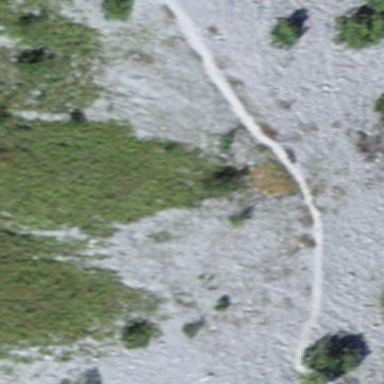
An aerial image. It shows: Natural scree.